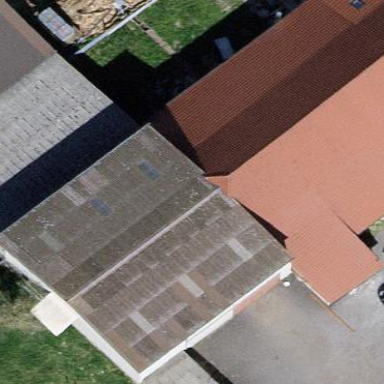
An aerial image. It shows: Farm building.